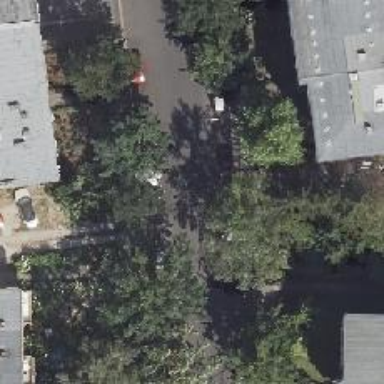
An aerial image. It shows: Residential road with separate asphalt sidewalk.